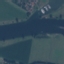
Label: River